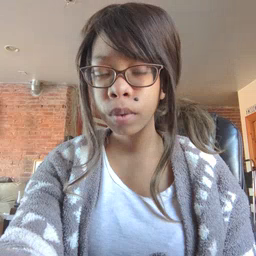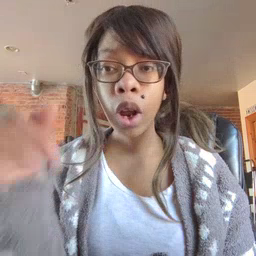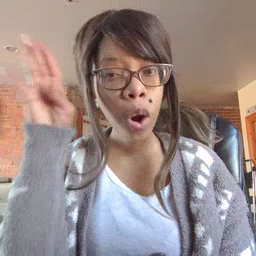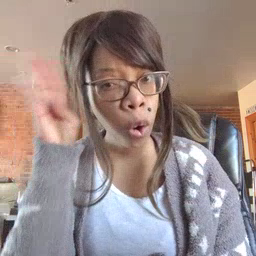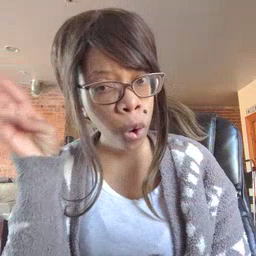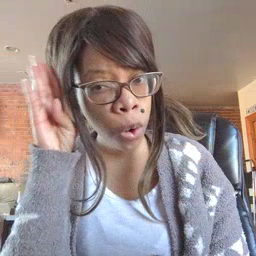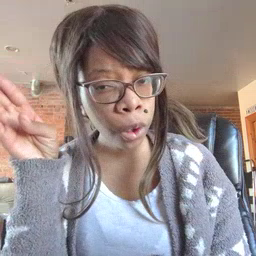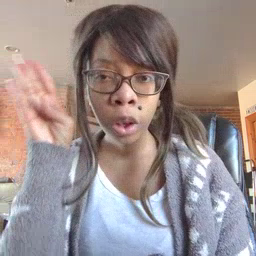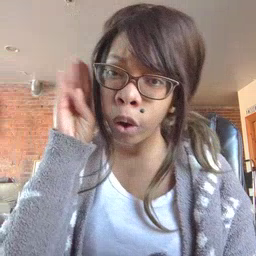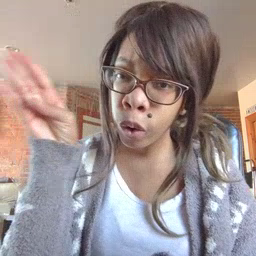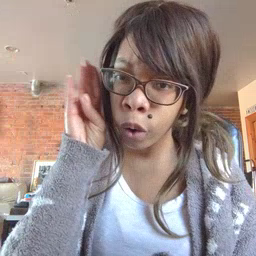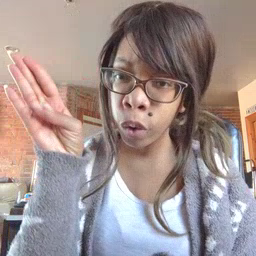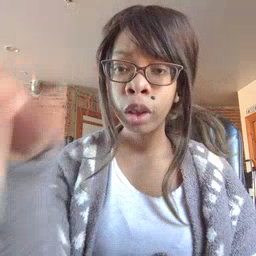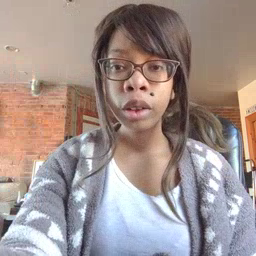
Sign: hello